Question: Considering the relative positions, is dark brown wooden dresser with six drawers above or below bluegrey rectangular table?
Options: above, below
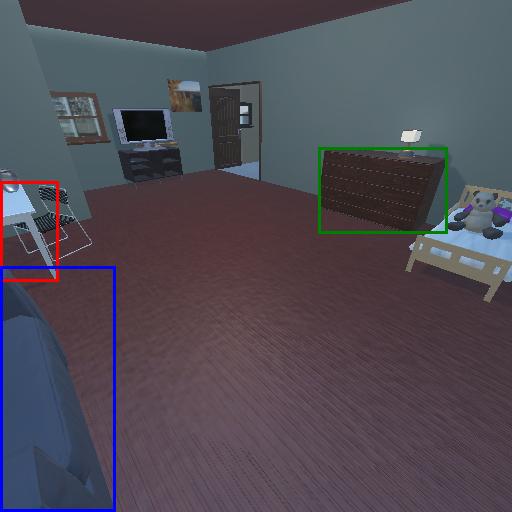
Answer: above